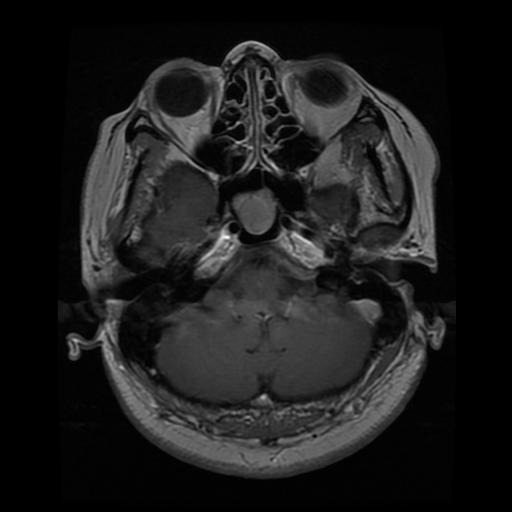
Label: pituitary